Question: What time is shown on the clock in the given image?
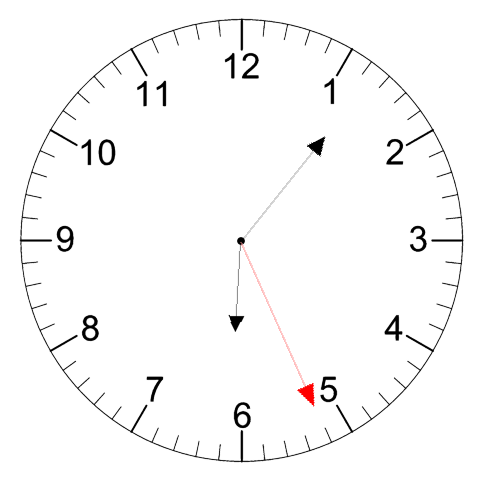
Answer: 06:06:26